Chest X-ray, PA view. Patient: 81 years old, sex M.
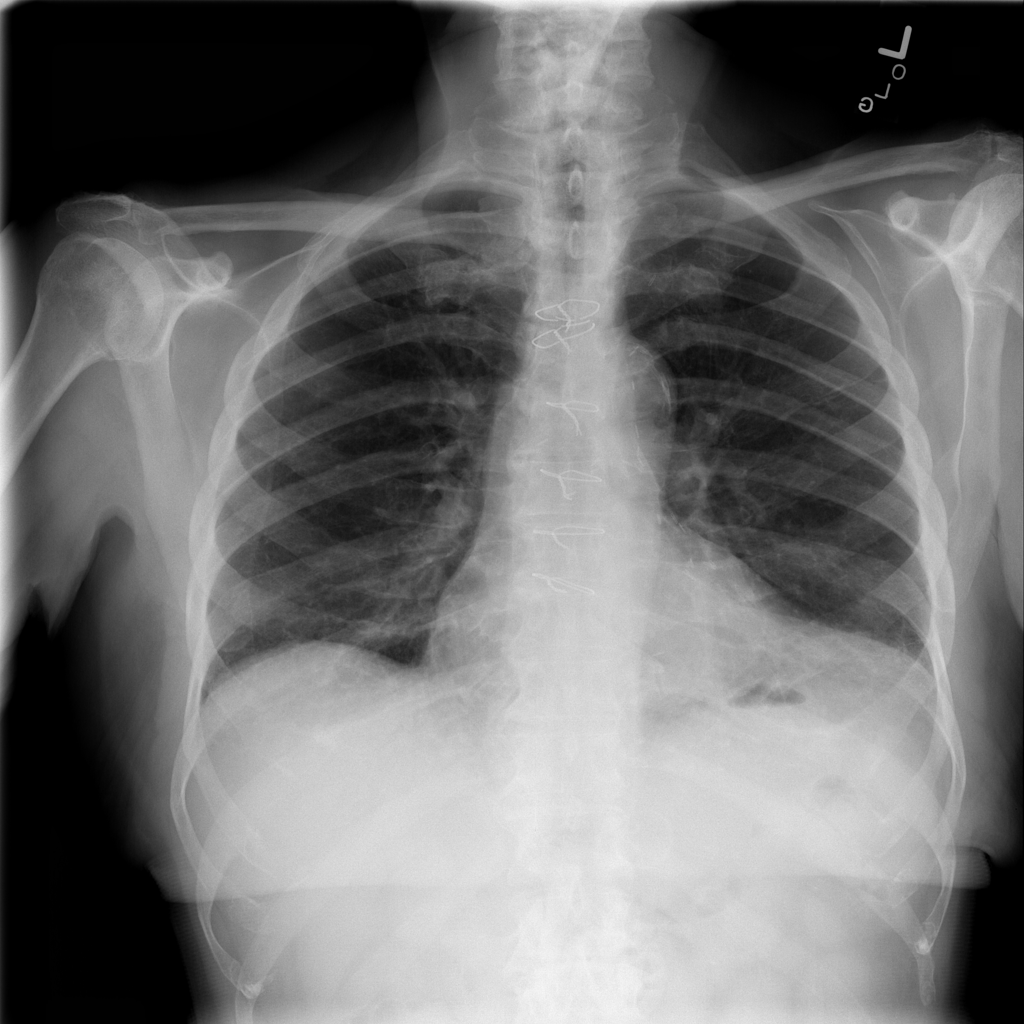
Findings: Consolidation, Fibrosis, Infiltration